Question: Before we start, I'd like to note that I'm rather new to JTree and its relatives.
The children in my nodes show the relative path back to its parent, but I'd like for it not to.
Here is a picture of what it looks like
<URL>

I'd like for it to be like:
'''
testing 0
>testing 1
>>file 1
'''
'''
testing 0
>testing 0 esting 1
>>...
'''
Here is some runnable code.
'''
import java.awt.Color;
import java.io.File;
import java.util.Collections;
import java.util.Vector;
import javax.swing.JFrame;
import javax.swing.JScrollPane;
import javax.swing.JTree;
import javax.swing.border.LineBorder;
import javax.swing.event.TreeSelectionEvent;
import javax.swing.event.TreeSelectionListener;
import javax.swing.tree.DefaultMutableTreeNode;
import javax.swing.tree.TreeSelectionModel;
public class NGui {
JFrame frame;
private JTree tree;
public NGui() {
initialize();
}
private void initialize() {
frame = new JFrame();
frame.setResizable(false);
frame.setBounds(100, 100, 493, 608);
frame.setDefaultCloseOperation(JFrame.EXIT_ON_CLOSE);
frame.setLocationRelativeTo(null);
JScrollPane scrollPane = new JScrollPane();
scrollPane.setBounds(10, 11, 212, 500);
frame.getContentPane().add(scrollPane);
tree = new JTree(addNodes(null, new File(getWorkPath())));
tree.setRootVisible(false);
tree.setShowsRootHandles(true);
tree.setBorder(new LineBorder(new Color(0, 0, 0)));
tree.getSelectionModel().setSelectionMode(
TreeSelectionModel.SINGLE_TREE_SELECTION);
scrollPane.setViewportView(tree);
tree.getSelectionModel().addTreeSelectionListener(
new TreeSelectionListener() {
@Override
public void valueChanged(TreeSelectionEvent e) {
treeValueChanged(e);
}
});
}
private String getWorkPath() {
return System.getProperty("user.home") + "\Program Name\";
}
private void treeValueChanged(TreeSelectionEvent e) {
}
DefaultMutableTreeNode addNodes(DefaultMutableTreeNode top, File dir) {
String curPath = dir.getPath();
DefaultMutableTreeNode root = new DefaultMutableTreeNode(
curPath.replace(getWorkPath(), ""));
if (top != null) { // should only be null at root
log("Adding curPath: " + root);
top.add(root);
}
Vector<String> ol = new Vector<String>();
String[] tmp = dir.list();
for (String s : tmp) {
log("Adding file: " + s);
ol.addElement(s);
}
Collections.sort(ol, String.CASE_INSENSITIVE_ORDER);
File file;
Vector<String> files = new Vector<String>();
// for dirs
for (int i = 0; i < ol.size(); i++) {
String filePath = ol.elementAt(i);
String newPath;
if (curPath.equals(".")) // if root
newPath = filePath;
else
// not root
newPath = curPath + File.separator + filePath;
file = new File(newPath);
log(String.format("cur: %s | file: %s | new: %s", curPath,
filePath, newPath));
// if not a file then go inside folder and get files
if (file.isDirectory())
addNodes(root, file);
else if (filePath.contains(".txt")) // txt files only
files.addElement(filePath);
}
// for files
for (int fnum = 0; fnum < files.size(); fnum++)
root.add(new DefaultMutableTreeNode(files.elementAt(fnum).replace(getWorkPath(), ""), true));
return root;
}
public void log(Object o) {
System.out.println(o);
}
}
'''
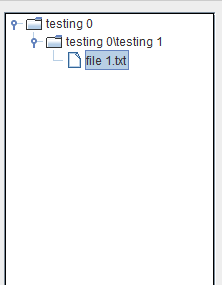
Answer: The cause of your issue is here...
'''
if (curPath.equals(".")) // if root
newPath = filePath;
else
// not root
newPath = curPath + File.separator + filePath;
'''
Basically, what it's saying is, unless you are the root node, prefix 'curPath' (which is 'dir.getPath()') to the 'filePath'...which is why you get 'path/path' in your tree...
The entire 'if' statement is pointless, based on what you want to achieve and be complete replace with...
'''
newPath = filePath;
'''
In face, you could get rid of 'newPath' and simple use 'filePath' directly...
Your core design is simply not capable of doing what it seems you are trying to achieve...
Trying to maintain path information as 'String's is overly complicated and error prone, it is much simpler to maintain the 'File' reference, which provides you with all the information you need to render the file name and access the file for other purposes...the right tool for the job...
Some background, the default 'TreeCellRenderer' used by 'JTree' simply uses the 'toString' method of the object in the 'TreeModel' to renderer something to the UI. In the case of 'DefaultMutableTreeNode', this simply uses the 'toString' method of the 'userData' object you pass it, so this means, when you do 'curPath.replace(getWorkPath(), "")', this is what eventually gets to the screen, but isn't what you want.
Instead, you should be passing the actual 'File' to the 'DefaultMutableTreeNode' and using a custom 'TreeCellRenderer' to modify the value going to the screen, for example...

'''
import java.awt.Color;
import java.awt.Component;
import java.awt.EventQueue;
import java.io.File;
import java.util.Collections;
import java.util.Vector;
import javax.swing.JFrame;
import javax.swing.JScrollPane;
import javax.swing.JTree;
import javax.swing.UIManager;
import javax.swing.UnsupportedLookAndFeelException;
import javax.swing.border.LineBorder;
import javax.swing.event.TreeSelectionEvent;
import javax.swing.event.TreeSelectionListener;
import javax.swing.tree.DefaultMutableTreeNode;
import javax.swing.tree.DefaultTreeCellRenderer;
import javax.swing.tree.TreeSelectionModel;
public class NGui {
JFrame frame;
private JTree tree;
public static void main(String[] args) {
EventQueue.invokeLater(new Runnable() {
@Override
public void run() {
try {
UIManager.setLookAndFeel(UIManager.getSystemLookAndFeelClassName());
} catch (ClassNotFoundException | InstantiationException | IllegalAccessException | UnsupportedLookAndFeelException ex) {
}
new NGui();
}
});
}
public NGui() {
initialize();
}
private void initialize() {
frame = new JFrame();
JScrollPane scrollPane = new JScrollPane();
scrollPane.setBounds(10, 11, 212, 500);
frame.getContentPane().add(scrollPane);
tree = new JTree(addNodes(new File(getWorkPath())));
tree.setRootVisible(false);
tree.setShowsRootHandles(true);
tree.setBorder(new LineBorder(new Color(0, 0, 0)));
tree.getSelectionModel().setSelectionMode(
TreeSelectionModel.SINGLE_TREE_SELECTION);
scrollPane.setViewportView(tree);
tree.getSelectionModel().addTreeSelectionListener(
new TreeSelectionListener() {
@Override
public void valueChanged(TreeSelectionEvent e) {
treeValueChanged(e);
}
});
tree.setCellRenderer(new FileTreeCellRenderer());
frame.pack();
frame.setDefaultCloseOperation(JFrame.EXIT_ON_CLOSE);
frame.setLocationRelativeTo(null);
frame.setVisible(true);
}
private String getWorkPath() {
// return System.getProperty("user.home") + "\Program Name\";
return ".";
}
private void treeValueChanged(TreeSelectionEvent e) {
}
public DefaultMutableTreeNode addNodes(File dir) {
DefaultMutableTreeNode node = new DefaultMutableTreeNode(dir);
for (File file : dir.listFiles()) {
if (file.isDirectory()) {
node.add(addNodes(file));
} else {
node.add(new DefaultMutableTreeNode(file));
}
}
return node;
}
public class FileTreeCellRenderer extends DefaultTreeCellRenderer {
@Override
public Component getTreeCellRendererComponent(JTree tree, Object value, boolean sel, boolean expanded, boolean leaf, int row, boolean hasFocus) {
if (value instanceof DefaultMutableTreeNode) {
value = ((DefaultMutableTreeNode)value).getUserObject();
if (value instanceof File) {
value = ((File) value).getName();
}
}
return super.getTreeCellRendererComponent(tree, value, sel, expanded, leaf, row, hasFocus);
}
}
}
'''
Take a look at <URL> for more details